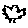
Label: bird